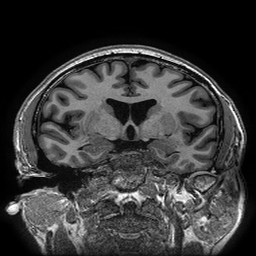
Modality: T1w
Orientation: sagittal
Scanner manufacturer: ge
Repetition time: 7.6 s
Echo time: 0.003 s